Current action and preconditions to check: trajectory_clear

Your task: For each precondition in the list above, predict whether it will hold at this action.

Consider the current scene as observed from the mobile robot's camera, and analyze the predicted future states of all dynamic agents (e.g., people, animals, vehicles, or any moving entities) within the NEXT SECOND.

IMPORTANT: Only answer "very likely" if you are absolutely certain—based on strong, clear evidence—that a dynamic agent will violate the precondition in the predicted future state. Do NOT answer "very likely" for unlikely, ambiguous, or low-probability risks.

Ask yourself for each precondition: Is there a high probability, with clear and convincing evidence, that the predicted future states of any dynamic agent will interfere with the predicted future state of the currently executing action within the NEXT SECOND, causing that precondition to fail?

Assess the risk level based on these predictions. Use "likely" or "very likely" if motions create a clear risk of interference.

Use "neutral" or "improbable" if agents are nearby but their predicted paths are clearly diverging or non-conflicting.

Failure Risk Categories: "very improbable", "improbable", "neutral", "likely", "very likely"

Answer Format: Output ONLY the probability_of_failure value from these categories: "very improbable", "improbable", "neutral", "likely", "very likely"

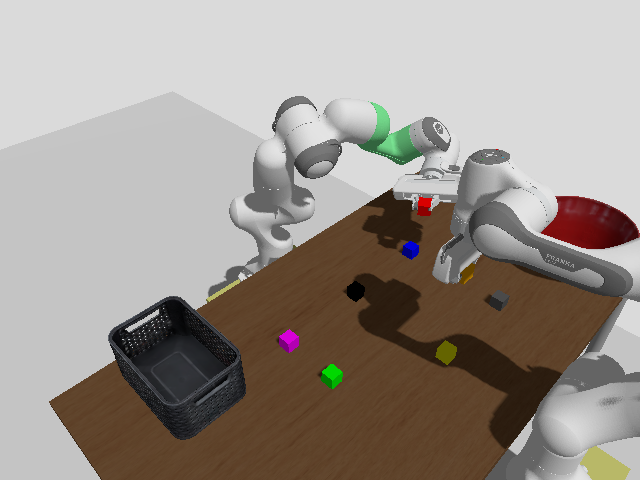

Answer: very improbable